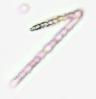
Label: Thalassionema